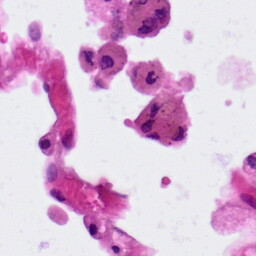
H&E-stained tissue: Lung